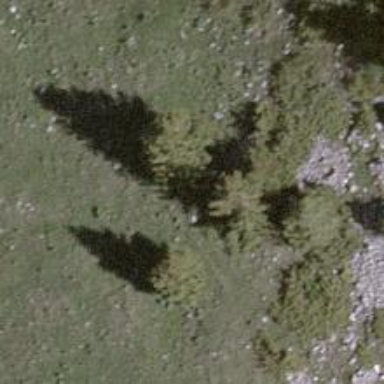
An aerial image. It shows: Single tag "natural: tree."